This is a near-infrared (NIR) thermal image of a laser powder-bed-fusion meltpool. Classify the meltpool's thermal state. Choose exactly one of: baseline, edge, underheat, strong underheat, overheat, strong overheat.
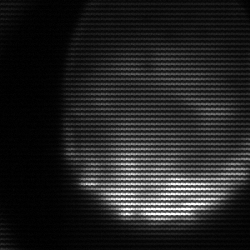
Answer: edge